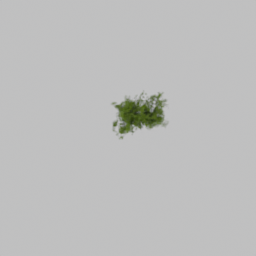
Label: nature